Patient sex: M
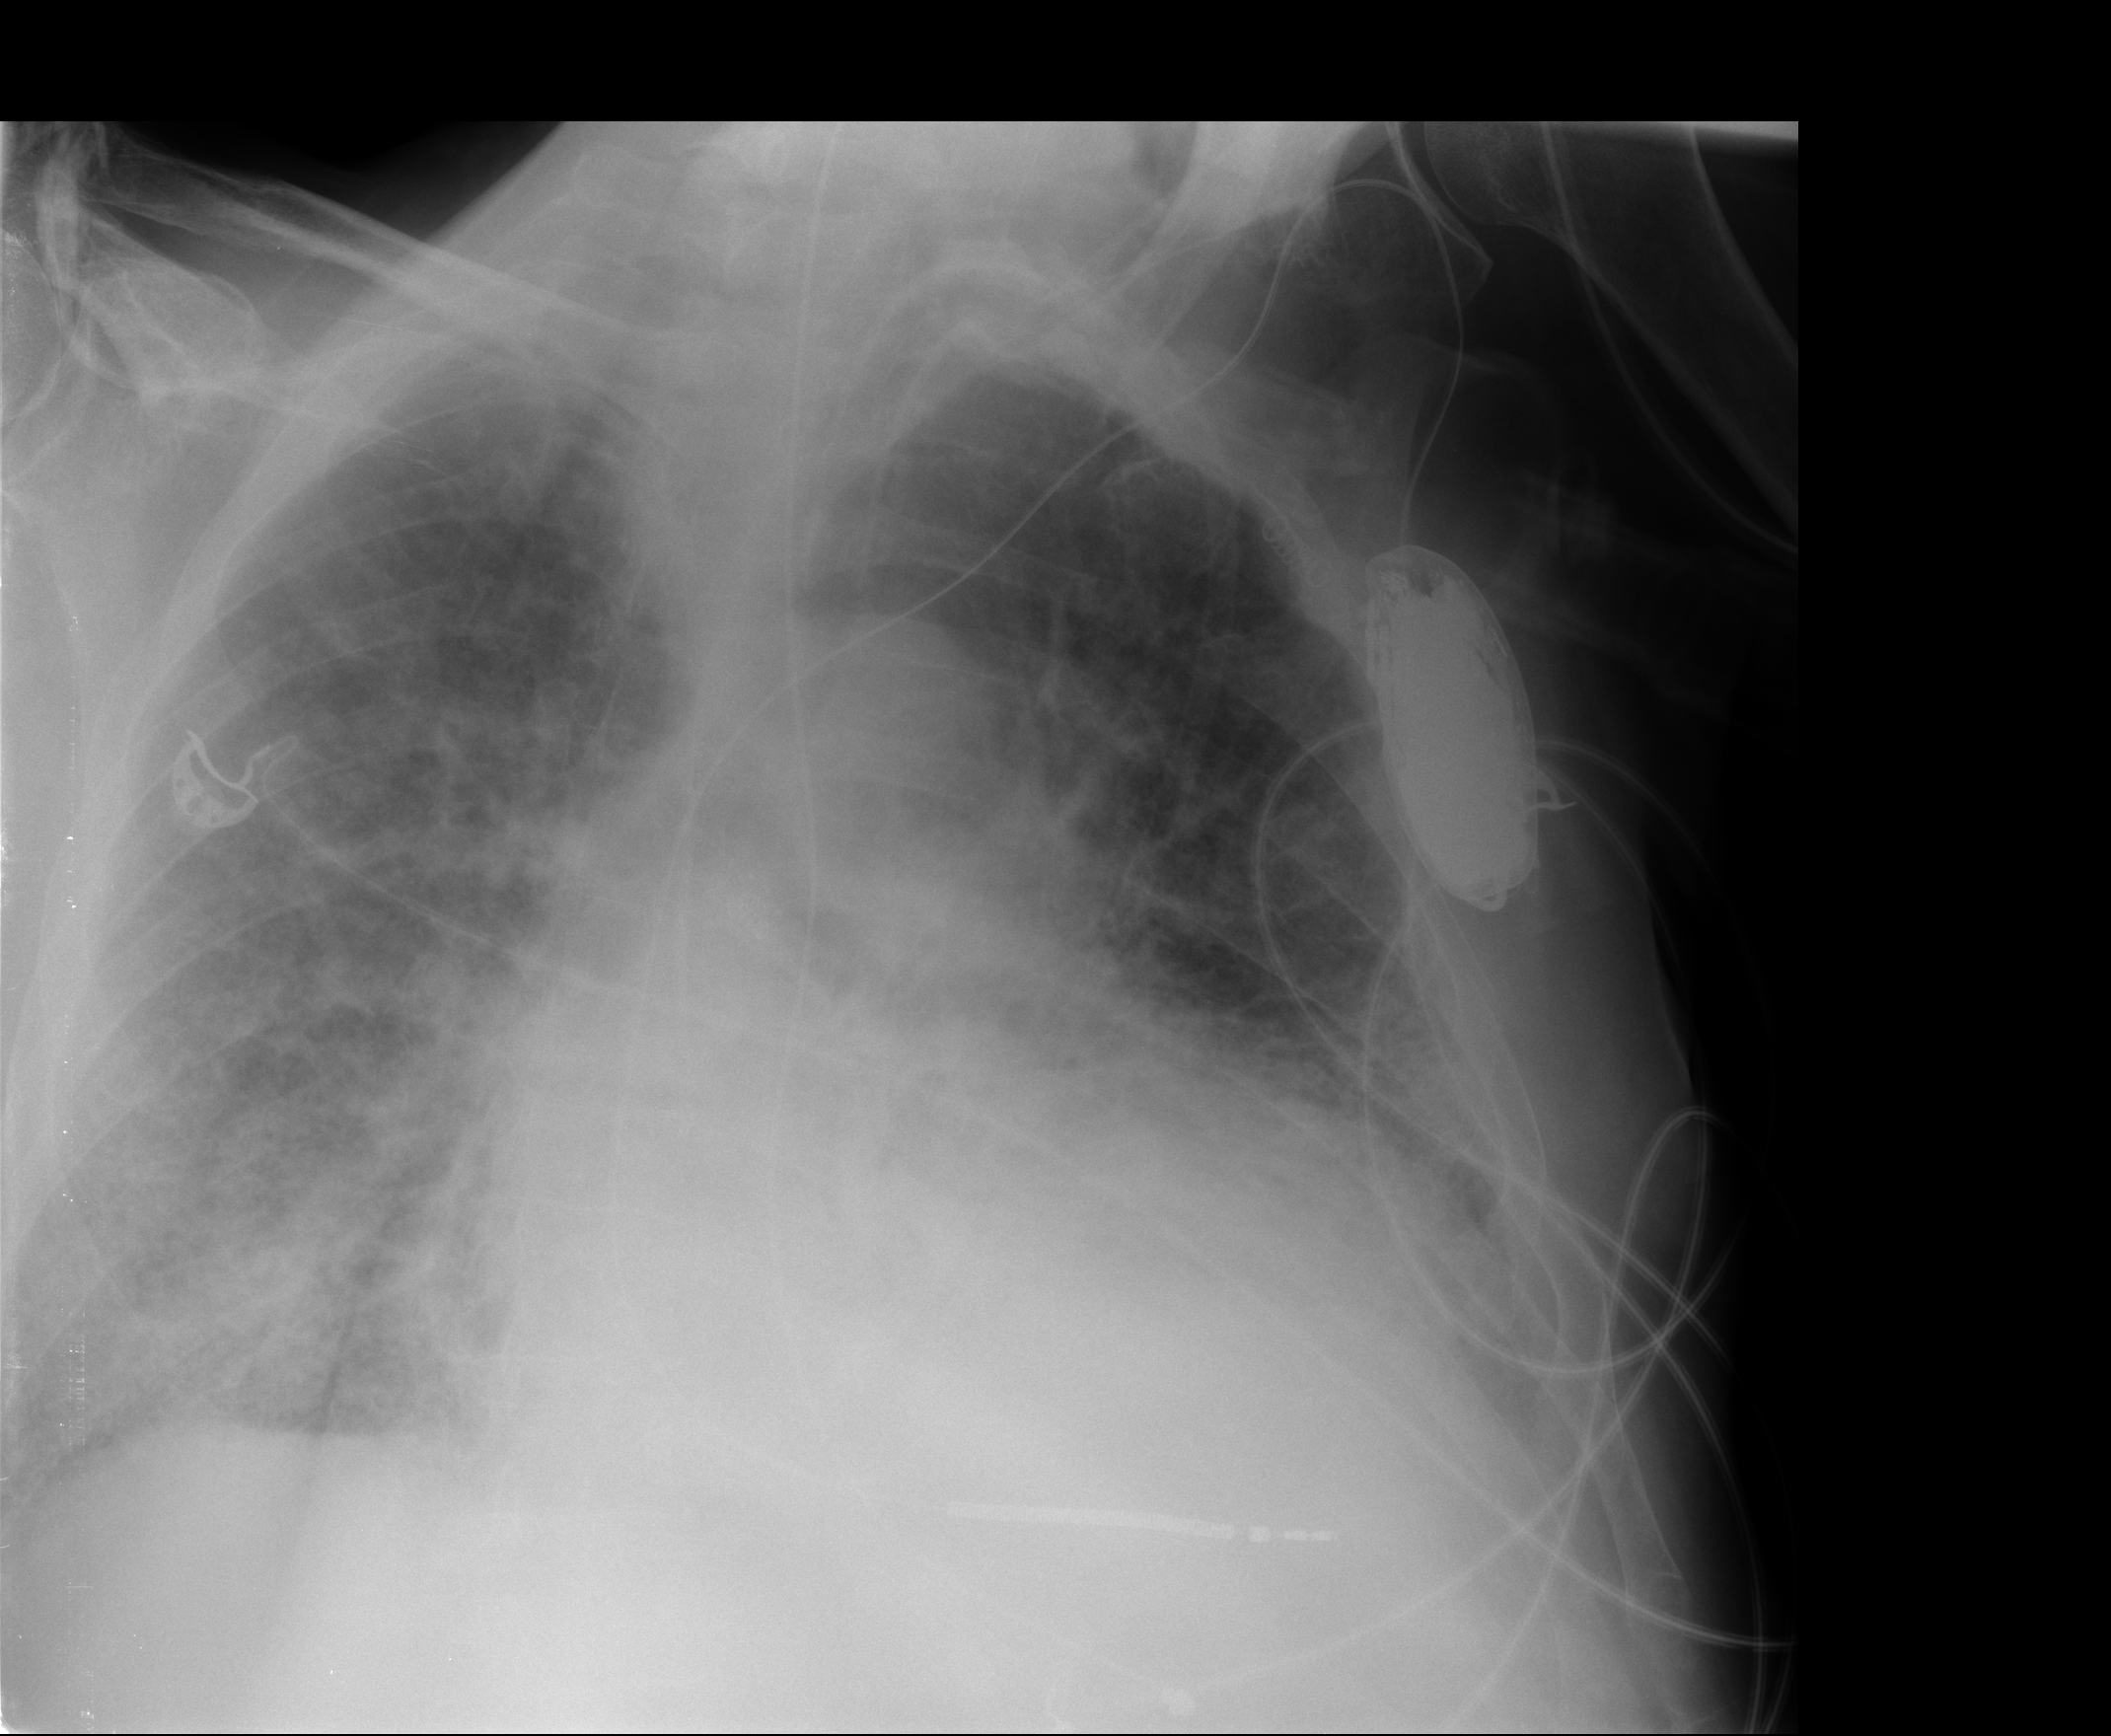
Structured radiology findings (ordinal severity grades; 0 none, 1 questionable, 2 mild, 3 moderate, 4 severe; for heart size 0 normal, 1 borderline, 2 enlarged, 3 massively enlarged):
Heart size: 2
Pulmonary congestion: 3
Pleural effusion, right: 2
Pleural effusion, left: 2
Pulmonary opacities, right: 3
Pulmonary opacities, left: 3
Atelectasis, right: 2
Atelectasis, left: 2